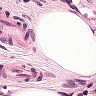
Metastatic tissue present: no